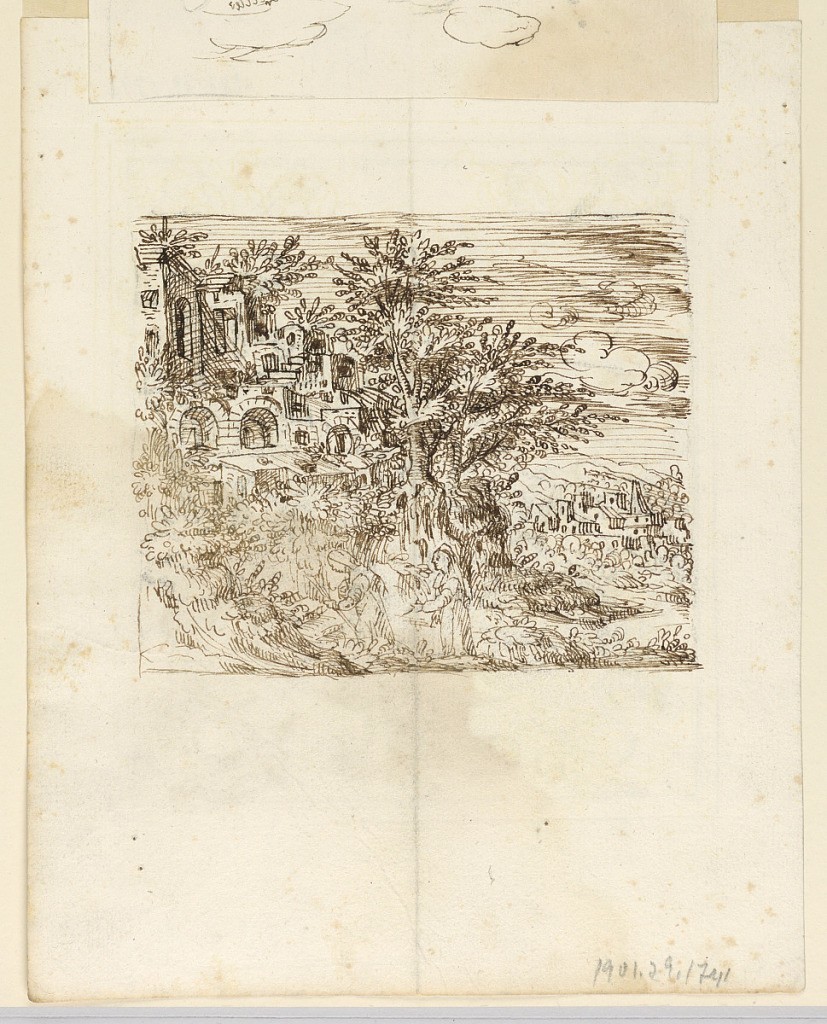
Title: Landscape; verso: Grotesque Design
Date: early 17th century
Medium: Charcoal, pen and ink on paper
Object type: Drawing
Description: Two women on a wall with steps leading to houses built on a hill. At right, a view of a valley. Verso: strapwork with monkeys and a helmet.